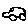
Label: car